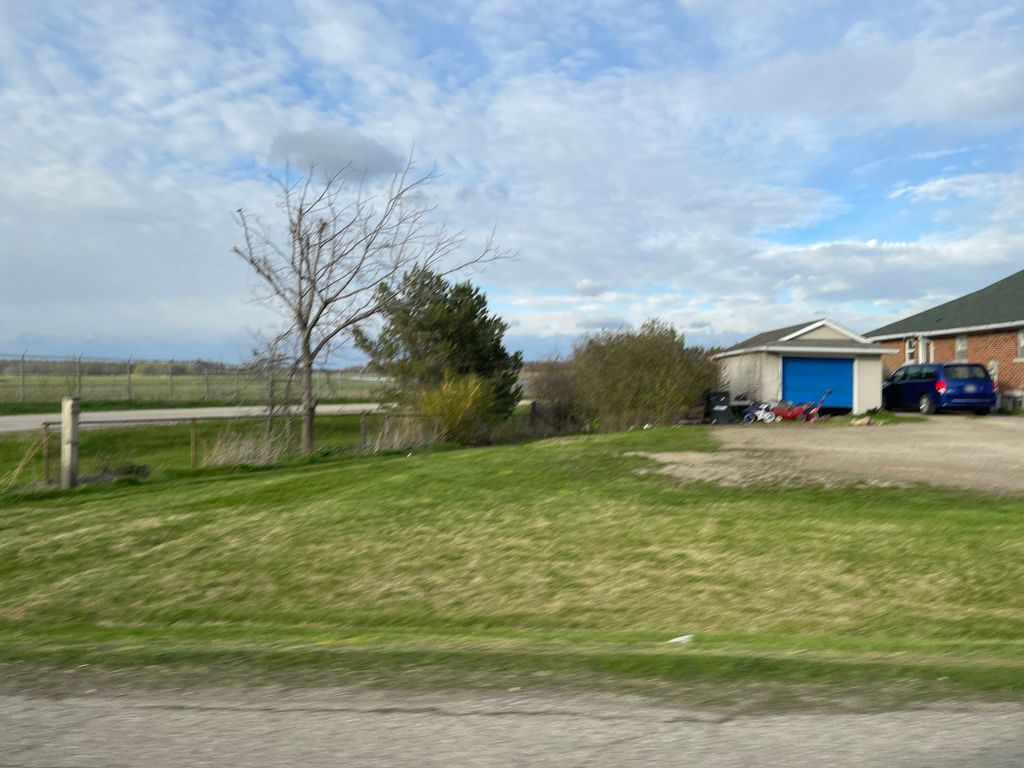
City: kitchener-waterloo